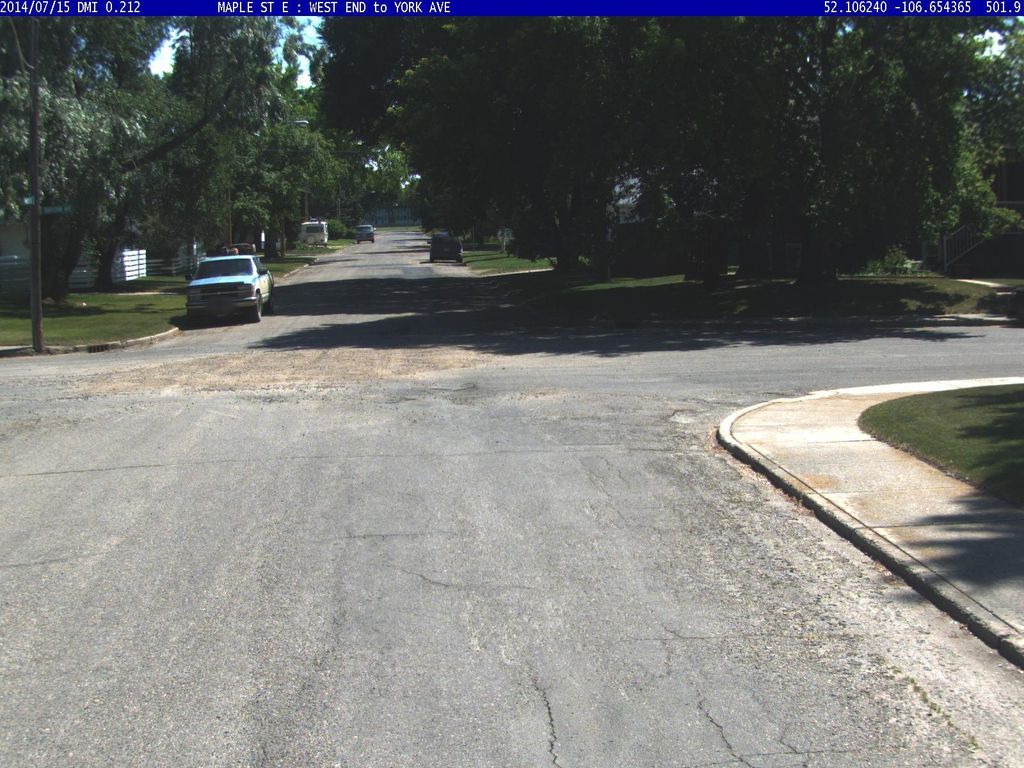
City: saskatoon